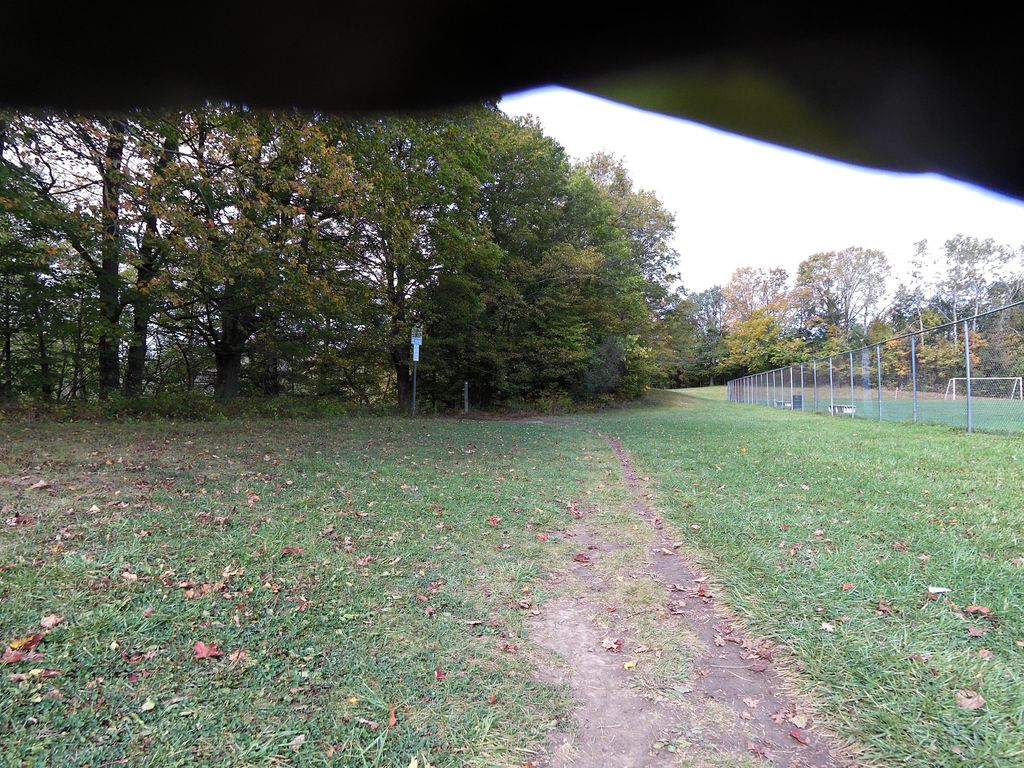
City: hamilton